Aerial crown-view tile of a tropical tree (Barro Colorado Island, Panama), acquired 20250818:
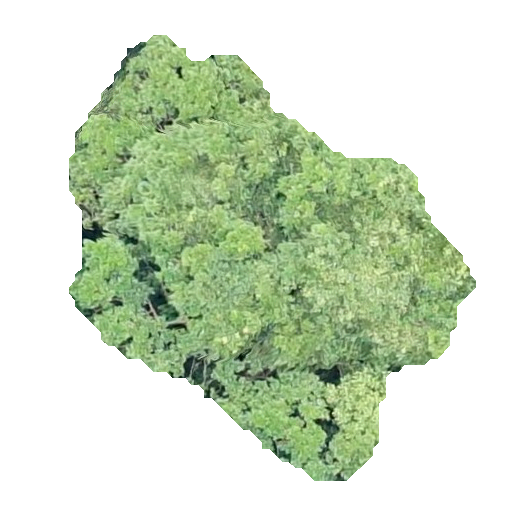
Species: Simarouba amara
GBIF accepted scientific name: Simarouba amara
Crown area: 156.414 m²